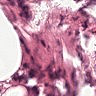
Metastatic tissue present: no